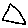
Label: triangle